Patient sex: M
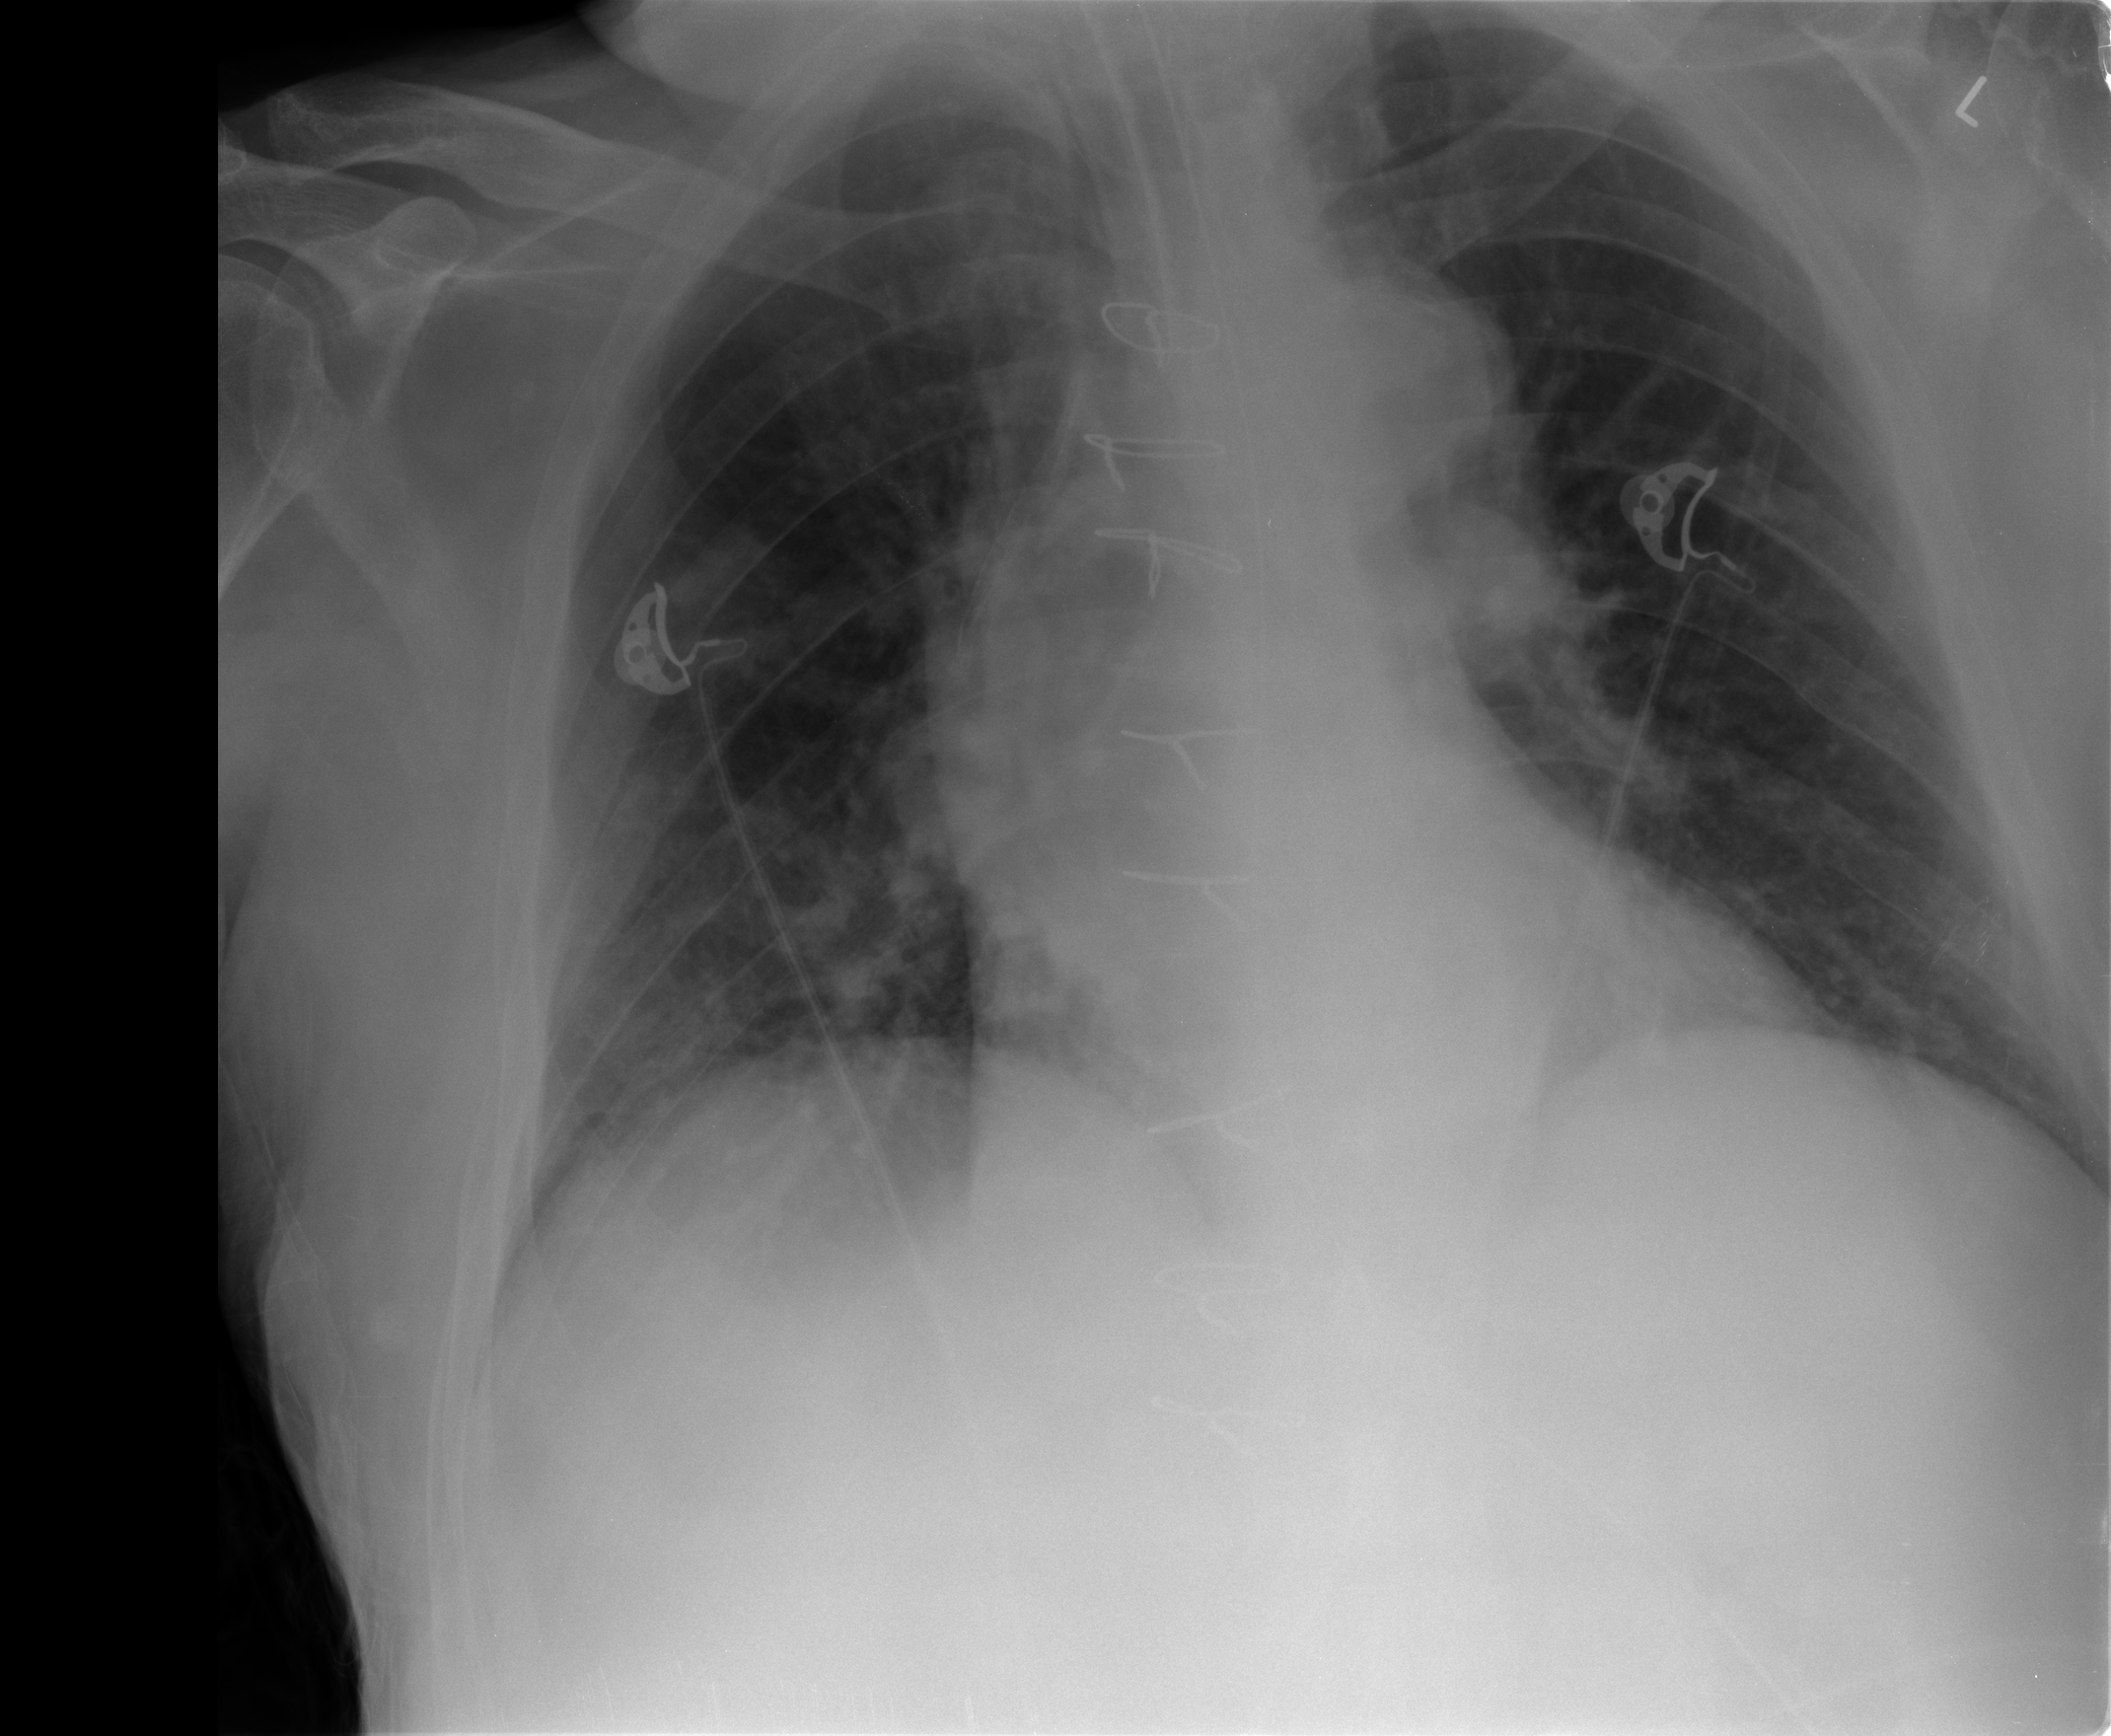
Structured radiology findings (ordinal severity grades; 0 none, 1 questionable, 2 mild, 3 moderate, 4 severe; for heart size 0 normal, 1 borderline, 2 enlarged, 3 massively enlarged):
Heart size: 1
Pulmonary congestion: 2
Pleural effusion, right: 0
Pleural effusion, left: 0
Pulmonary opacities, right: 1
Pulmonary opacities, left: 0
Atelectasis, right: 1
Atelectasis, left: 0